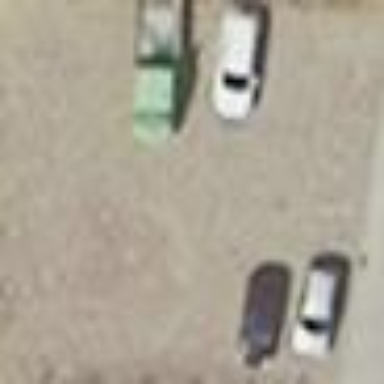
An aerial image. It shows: Parking area with surface made of sett.